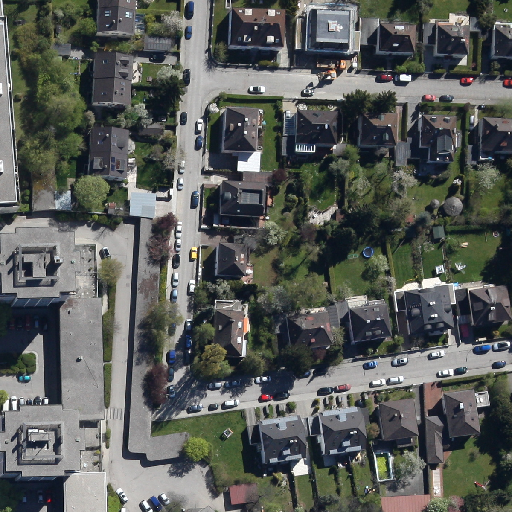
Referring expression: road